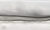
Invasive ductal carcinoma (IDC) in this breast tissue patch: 0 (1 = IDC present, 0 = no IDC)